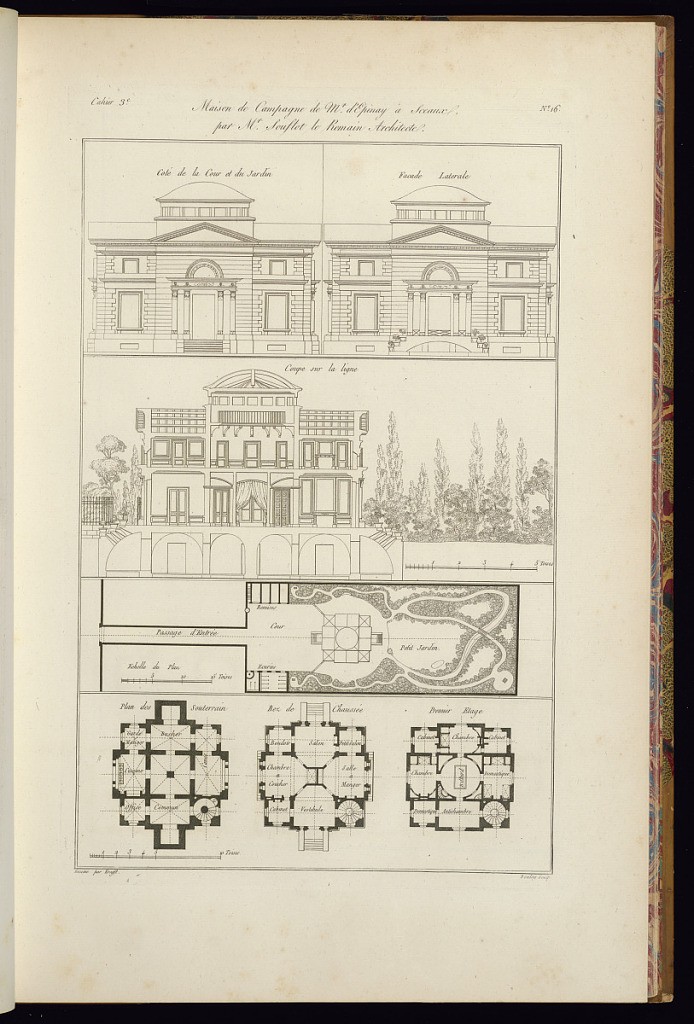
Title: Maison de Campagne de Mr. d’Epinay à Sceaux par Mr. Souflot le Romain Architecte
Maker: Jean-Charles Krafft, French, 1764 - 1833
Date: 1812
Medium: Etching and engraving on paper
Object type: Print
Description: An architectural print illustrating a country house with two exterior elevations, one sectional view of the interior, a general plan view, and three floor plans. The house features neoclassical motifs, a dome, and columns. The plate is titled, numbered, and signed.